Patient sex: M
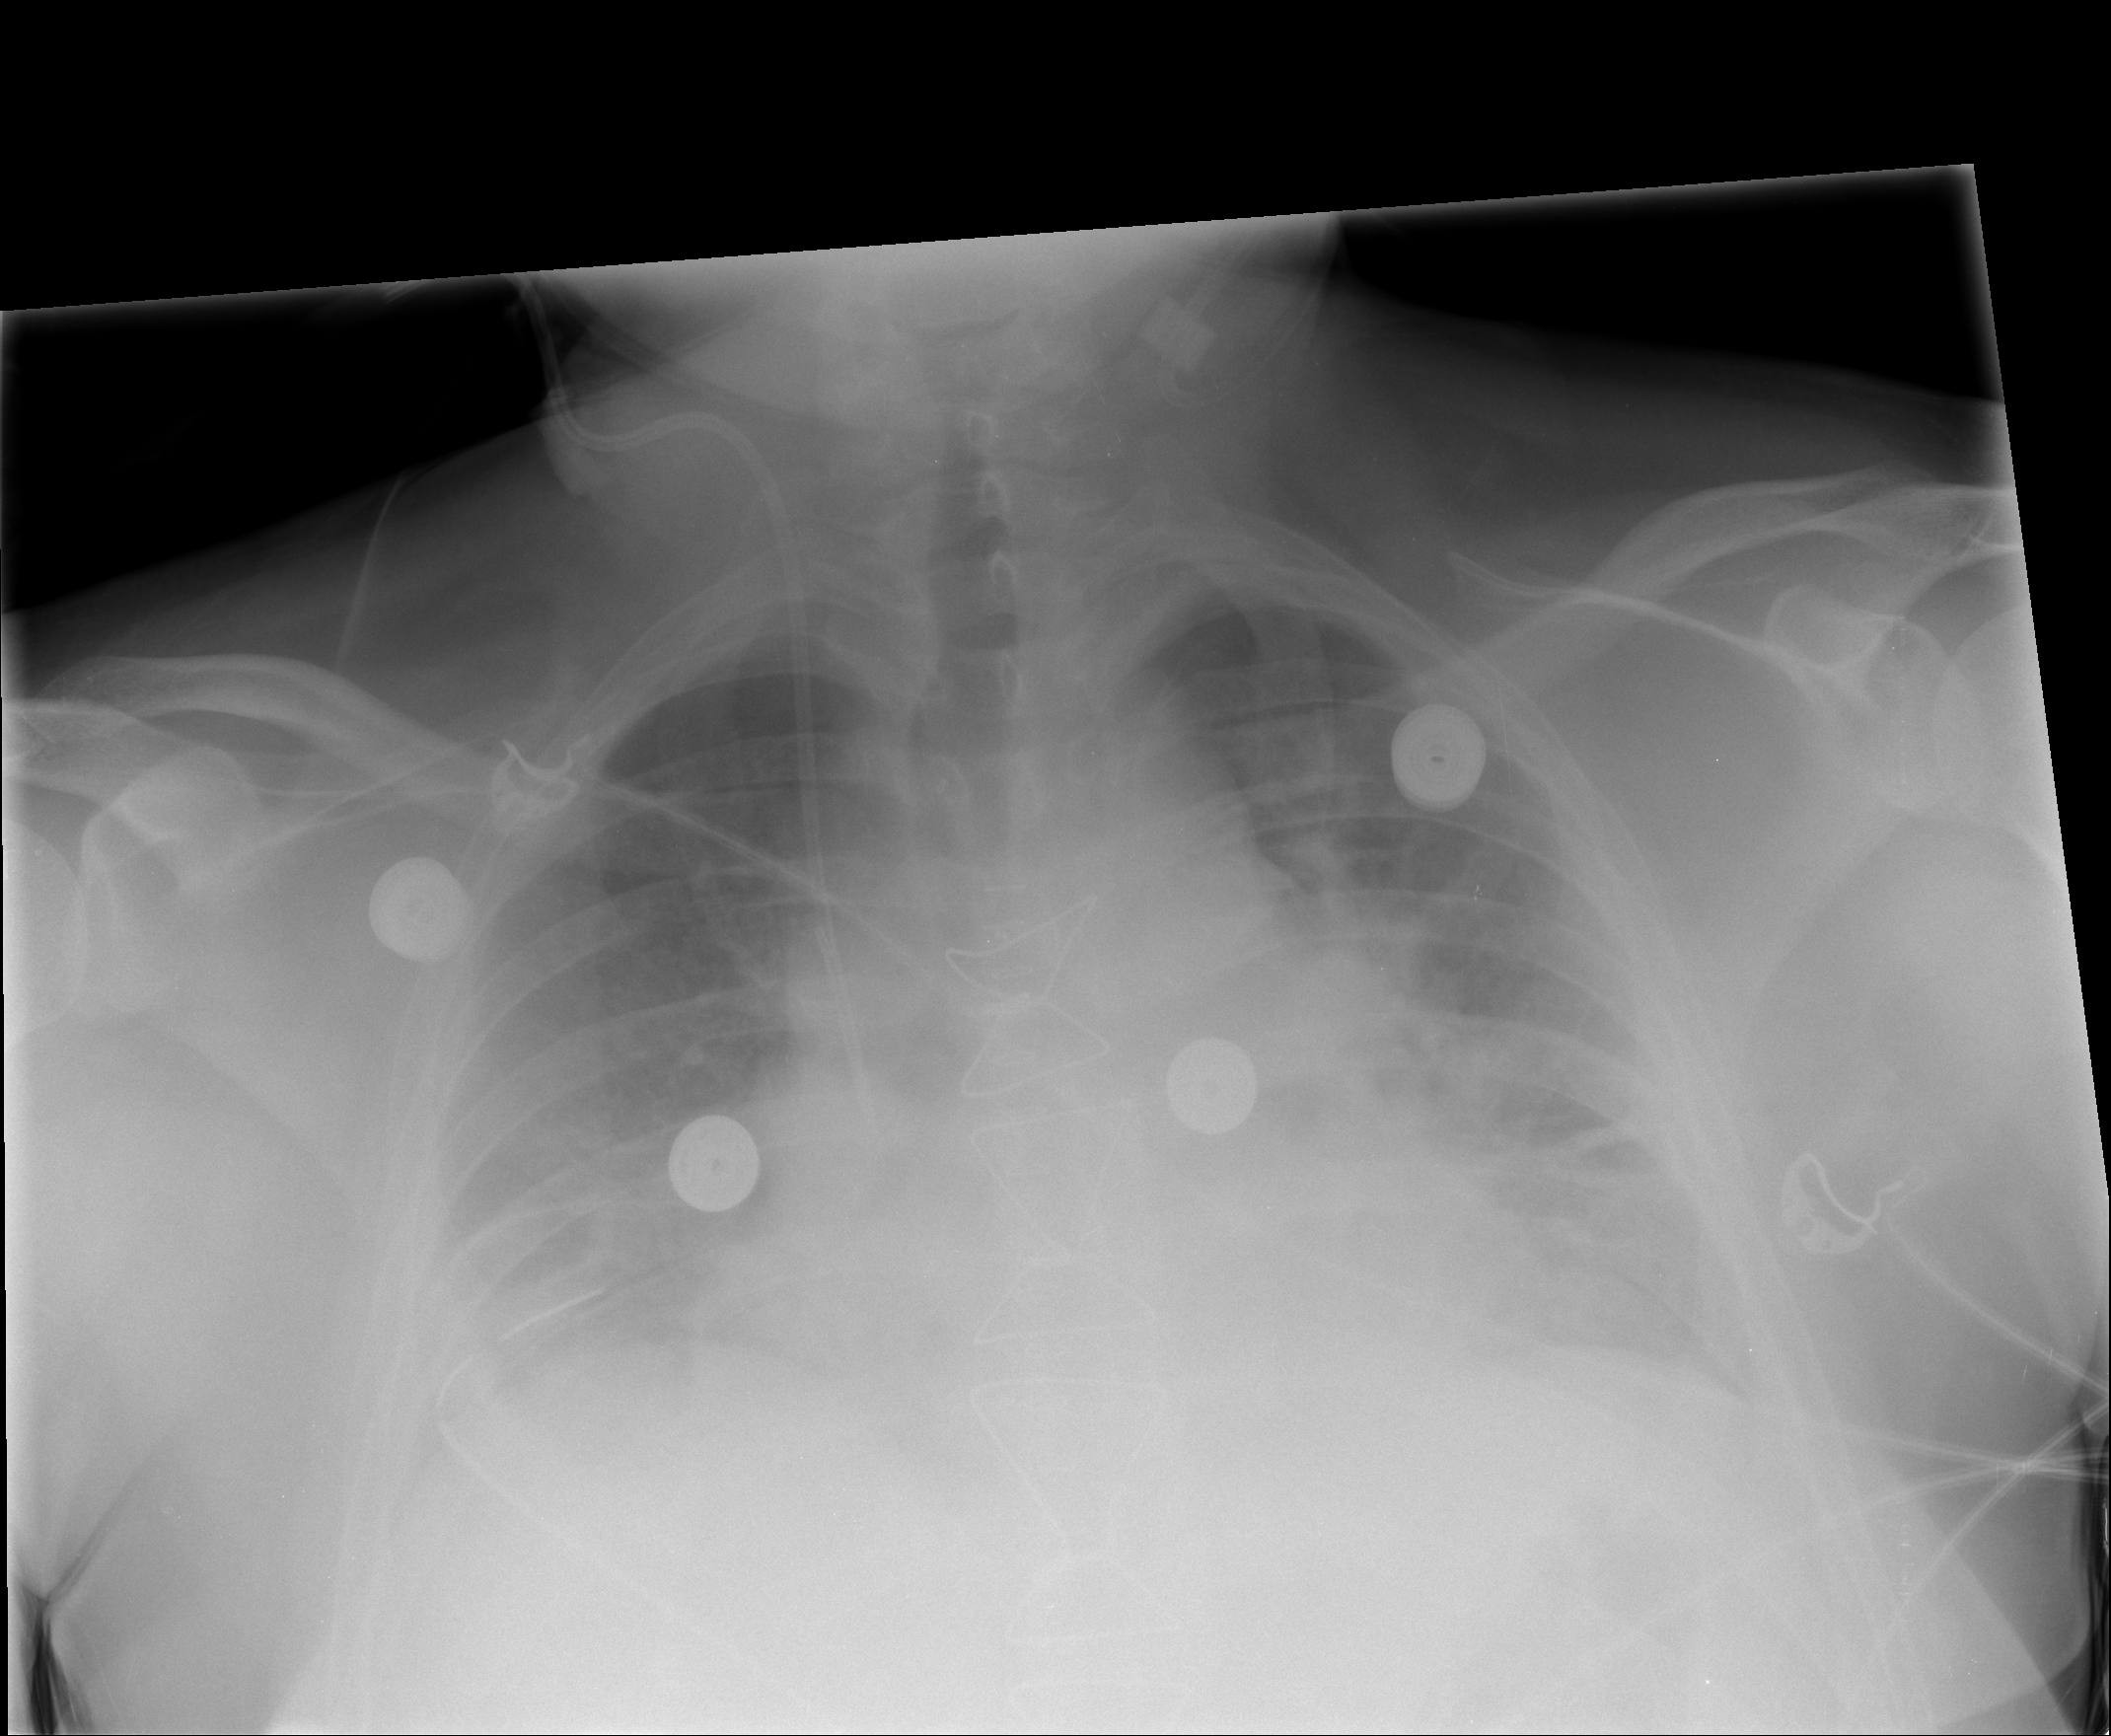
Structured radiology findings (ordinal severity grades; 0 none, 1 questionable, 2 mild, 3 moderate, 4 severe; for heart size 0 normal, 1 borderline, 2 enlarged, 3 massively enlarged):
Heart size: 2
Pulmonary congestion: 1
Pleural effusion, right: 2
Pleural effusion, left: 2
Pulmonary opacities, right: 0
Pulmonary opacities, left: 0
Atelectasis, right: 2
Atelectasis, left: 2